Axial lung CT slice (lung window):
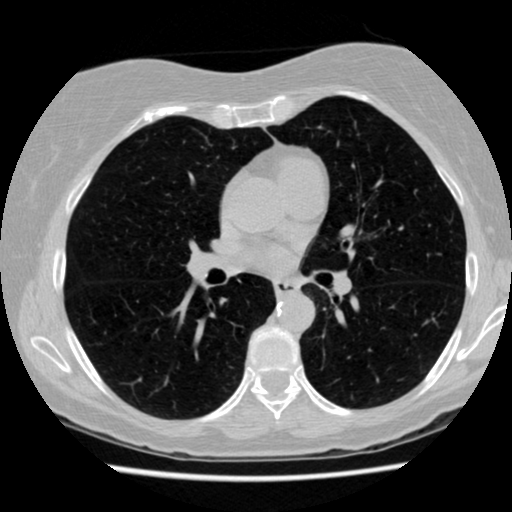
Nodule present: no